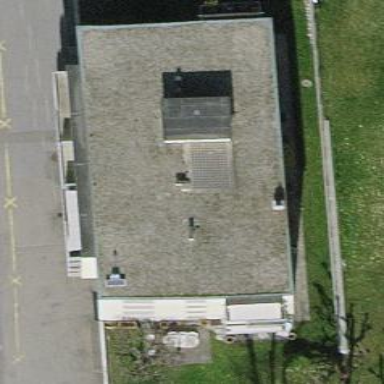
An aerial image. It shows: Apartment building with flat roof.